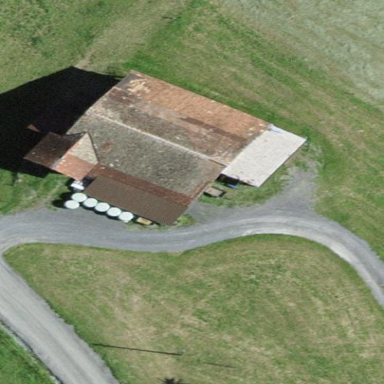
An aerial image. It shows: Barn.